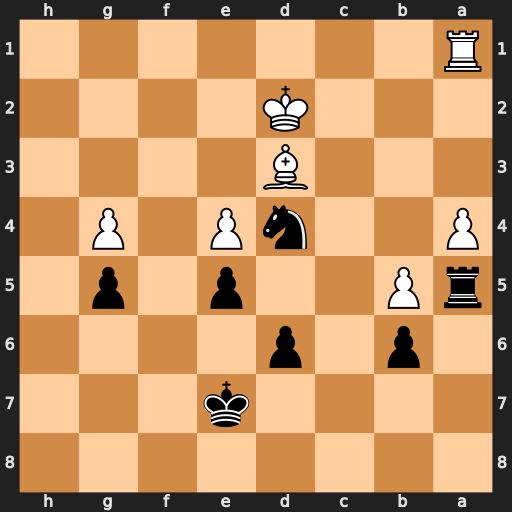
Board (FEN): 8/4k3/1p1p4/rP2p1p1/P2nP1P1/3B4/3K4/R7
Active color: b
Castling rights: -
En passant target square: -
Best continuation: Nb3+ Kc3 Nxa1